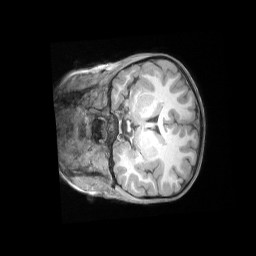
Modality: T1w
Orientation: coronal
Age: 6
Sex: male
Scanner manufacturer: siemens
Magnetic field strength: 3 T
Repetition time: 2.53 s
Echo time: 0.00164 s